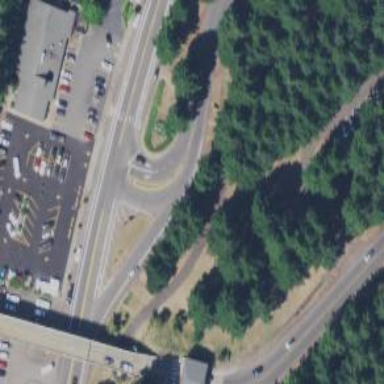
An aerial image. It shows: Primary link road with asphalt surface.